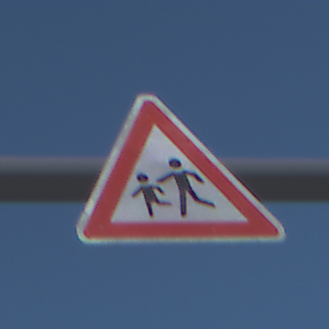
Verkehrszeichen: KinderRechts
Umgebung: Outdoor, Nature
Tageszeit: MorningAfternoon
Wetter: Clear
Licht: Natural
Jahreszeit: Autumn
Kontrast: HighContrast